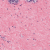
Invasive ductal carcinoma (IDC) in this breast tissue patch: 0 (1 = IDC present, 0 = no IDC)